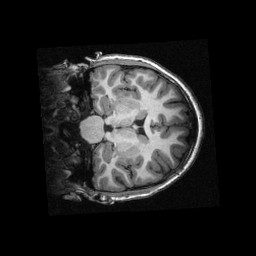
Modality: T1w
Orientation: coronal
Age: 9
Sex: male
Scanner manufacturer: siemens
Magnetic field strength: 3 T
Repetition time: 2.3 s
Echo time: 0.00336 s